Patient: sex F, age 73
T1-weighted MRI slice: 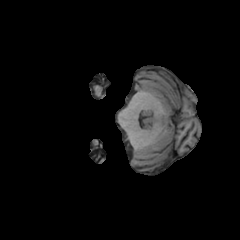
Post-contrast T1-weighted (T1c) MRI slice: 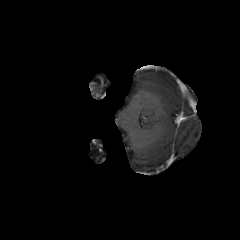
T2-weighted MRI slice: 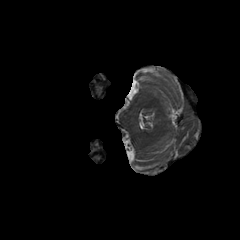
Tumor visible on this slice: no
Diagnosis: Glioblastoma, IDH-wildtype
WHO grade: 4